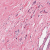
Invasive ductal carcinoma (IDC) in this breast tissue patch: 0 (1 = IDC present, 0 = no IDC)